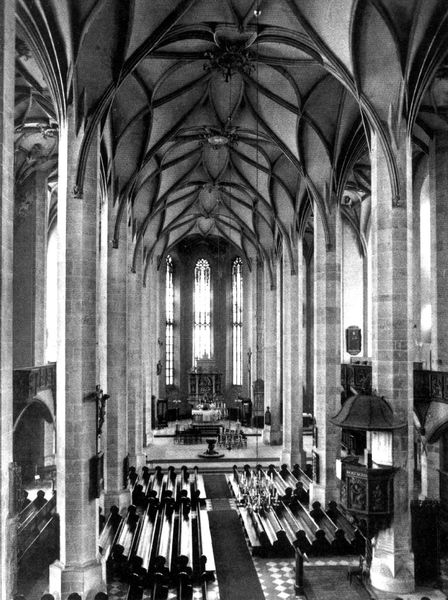
Titel: Annenkirche, Annaberg (1499-1525)
Standort: Annaberg (EU - PL)
Schlagwörter: weiß, fenster, pfeiler, säule, säulen, innenraum, kirche, decke, schiff, bogen, empore, gestühl, foto, fotografie, arkade, gewölbe, seite, schwarzweiß, altar, bänke, kathedrale, schwarz weis, kirchenschiff, kreuzrippen, mittelschiff, gotisch, kanzel, apsis, gothik, lanzettfenster, chorraum, plattn